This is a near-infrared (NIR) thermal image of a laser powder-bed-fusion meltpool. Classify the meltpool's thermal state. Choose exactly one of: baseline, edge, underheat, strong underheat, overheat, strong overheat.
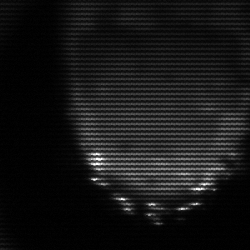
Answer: edge